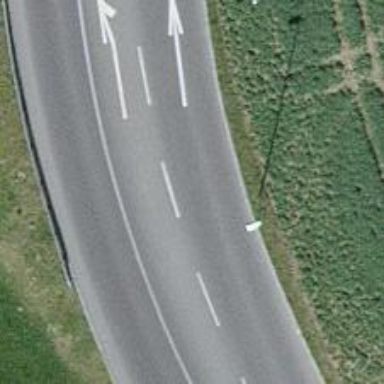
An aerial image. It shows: Secondary road.